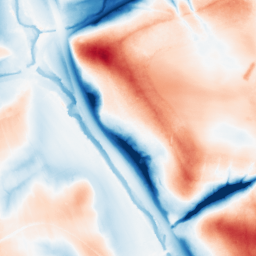
Category: classical
Decomposition family: gaussian_anisotropic
Decomposition parameters: sigma_x: 20
sigma_y: 20
Upsampling method: bspline
Upsampling parameters: scale: 2
Upsampling scale: 2